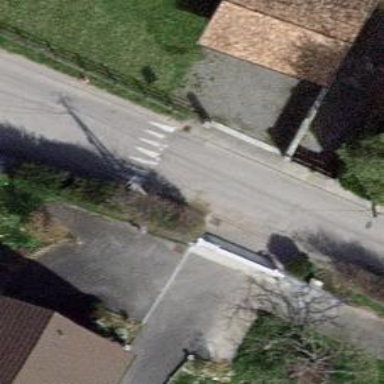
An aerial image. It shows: Gate.